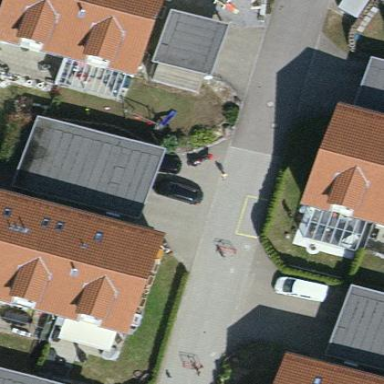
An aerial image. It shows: Garage.